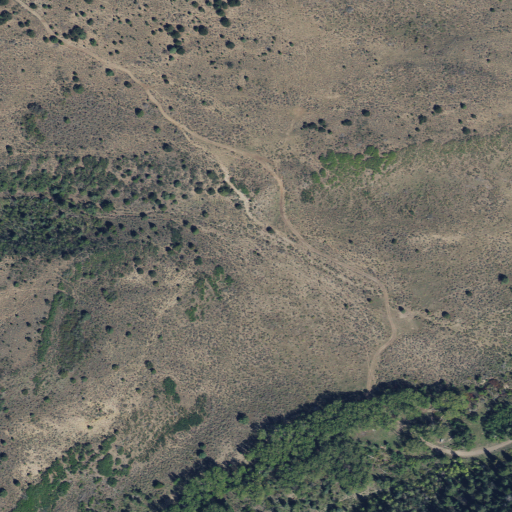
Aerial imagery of valley in Utah named Pole Hollow containing shrub, deciduous forest, and evergreen forest